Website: lowes
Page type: billing-address
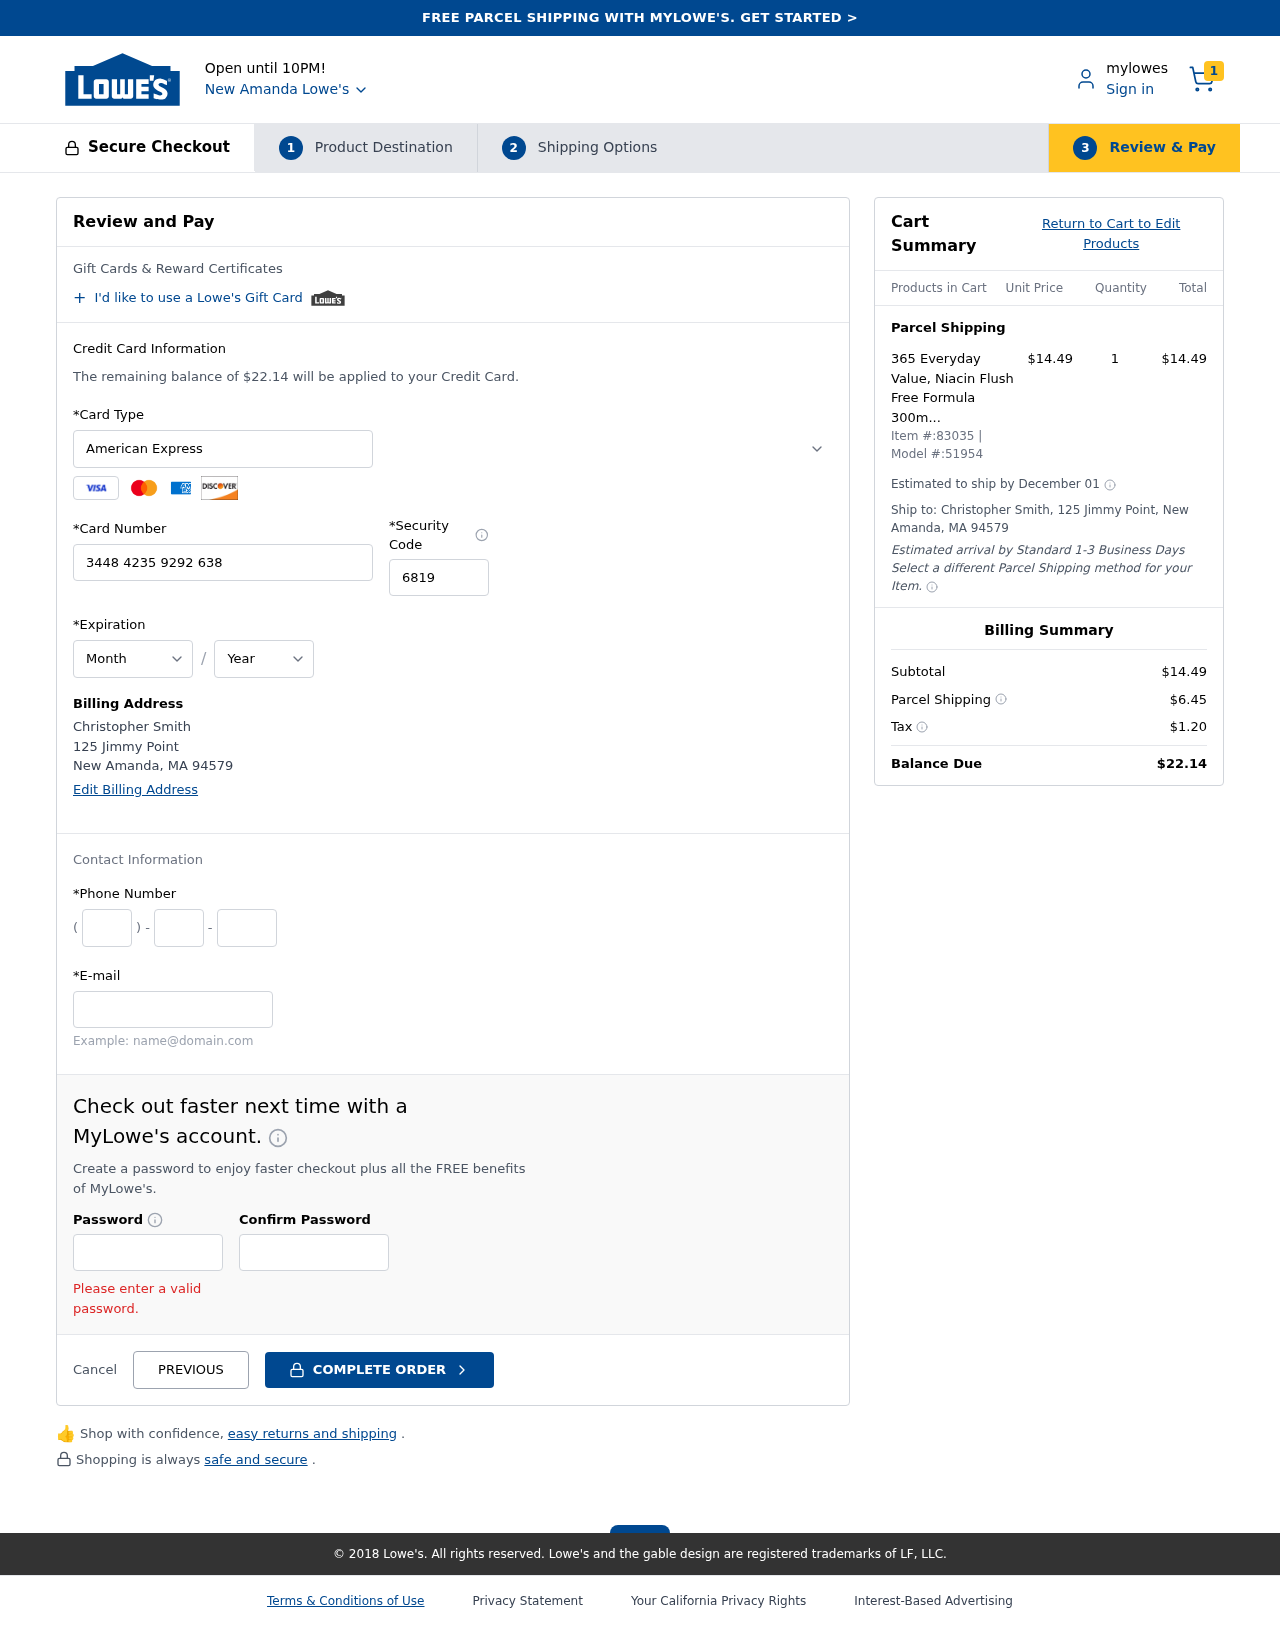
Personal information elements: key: PII_CARD_CVV
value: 6819
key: PII_CARD_EXPIRY_MONTH
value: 07
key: PII_CARD_EXPIRY_YEAR
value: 26
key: PII_CARD_NUMBER
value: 3448 4235 9292 638
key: PII_CARD_TYPE
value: American Express
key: PII_CITY
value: New Amanda
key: PII_CITY_STATE_ZIP
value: New Amanda, MA 94579
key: PII_EMAIL
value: christopher.smith@gmail.com
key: PII_FULLNAME
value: Christopher Smith
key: PII_PHONE_AREA
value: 202
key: PII_PHONE_PREFIX
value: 838
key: PII_PHONE_SUFFIX
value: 8000
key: PII_STREET
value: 125 Jimmy Point
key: PII_FULLNAME2
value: Christopher Smith
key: PII_STREET2
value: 125 Jimmy Point
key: PII_CITY_STATE_ZIP2
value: New Amanda, MA 94579
Product elements: key: PRODUCT1_NAME
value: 365 Everyday Value, Niacin Flush Free Formula 300mg, 120 ct
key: PRODUCT1_PRICE
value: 14.49
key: PRODUCT1_QUANTITY
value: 1
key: PRODUCT_ITEM_NUMBER
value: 83035
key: PRODUCT_MODEL_NUMBER
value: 51954
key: PRODUCT1_LINE_TOTAL
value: $14.49
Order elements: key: ORDER_NUM_ITEMS
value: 1
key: ORDER_TOTAL
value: $22.14
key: ORDER_SHIPPING_DATE
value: December 01
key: ORDER_SUBTOTAL
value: $14.49
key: ORDER_SHIPPING_COST
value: $6.45
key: ORDER_TAX
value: $1.20